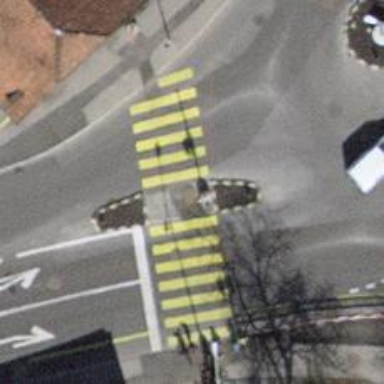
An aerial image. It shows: Marked footway crossing with island.